Interaction volume radius: 5 \u00c5
Interaction volume height: 35 \u00c5
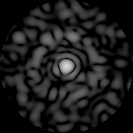
Disorder parameter: 0.836